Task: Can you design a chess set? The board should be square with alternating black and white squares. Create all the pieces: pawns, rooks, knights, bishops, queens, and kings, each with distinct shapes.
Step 2742:
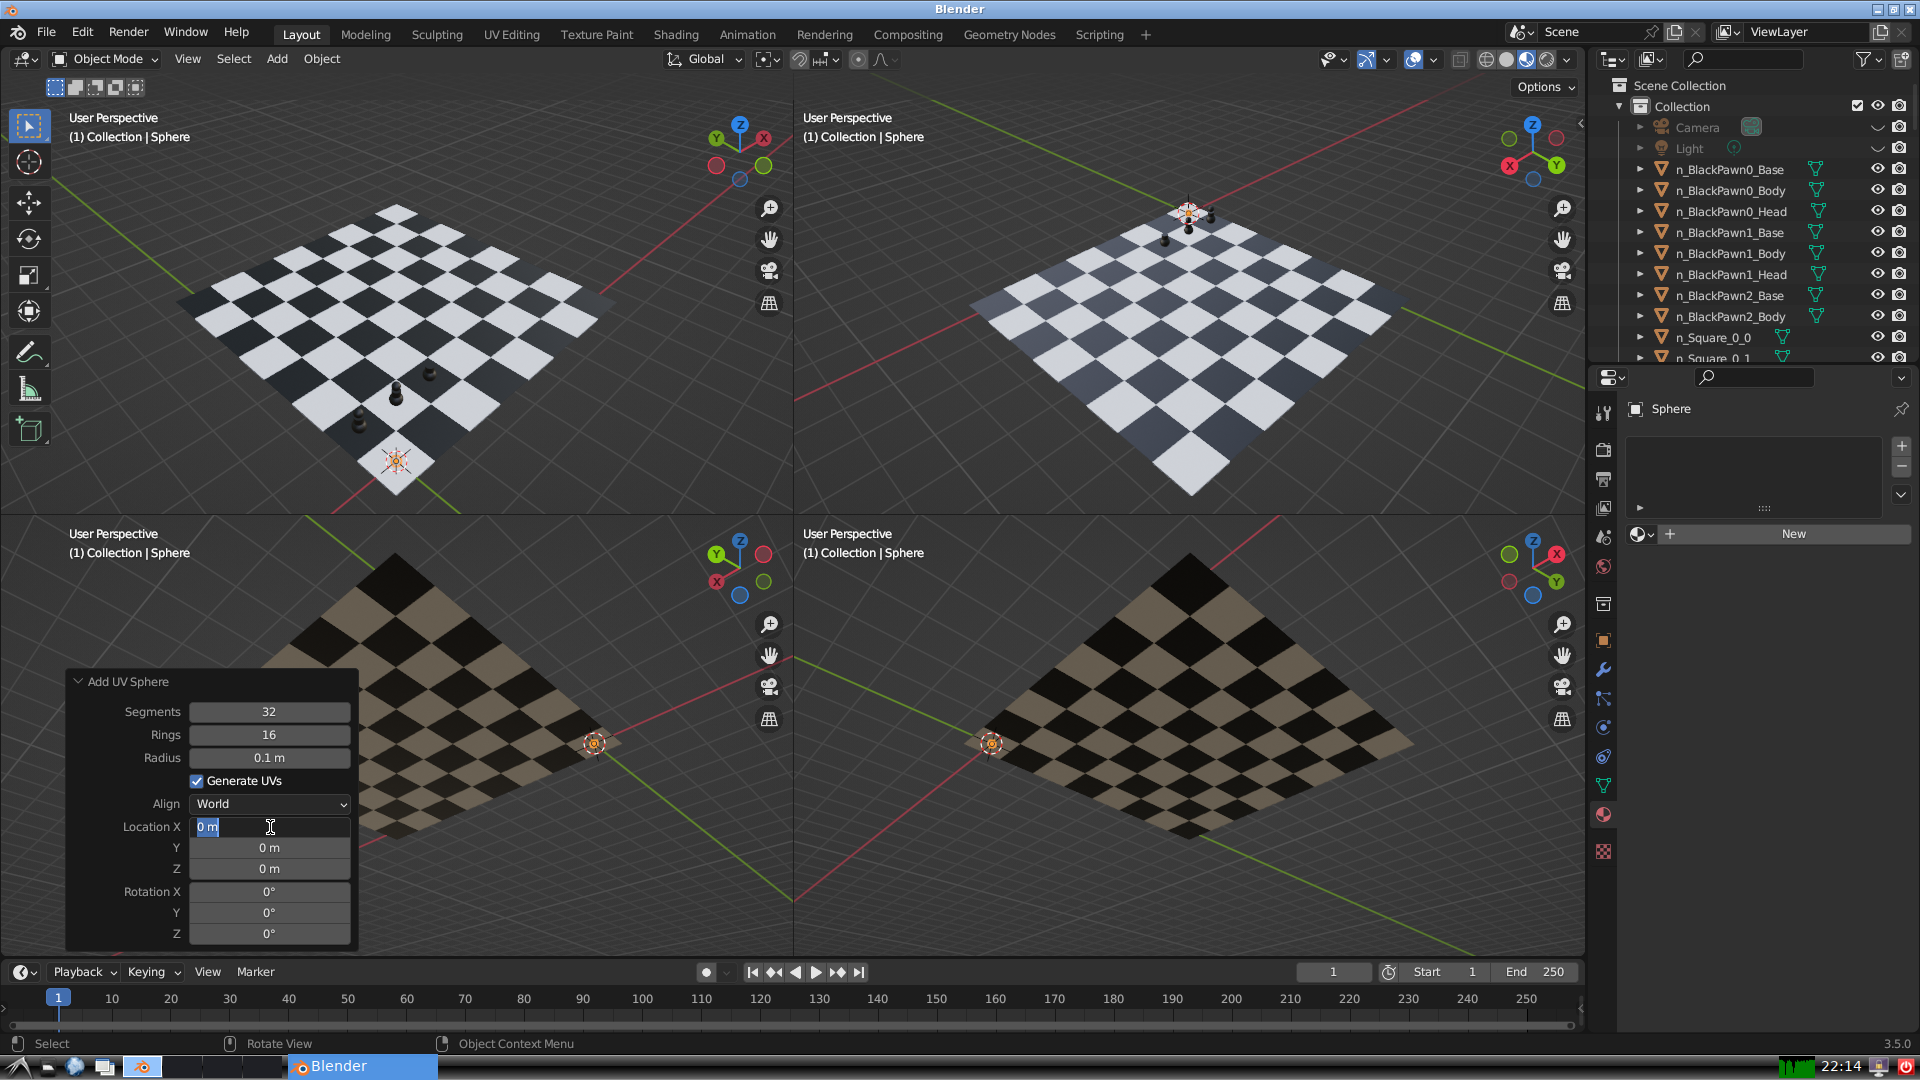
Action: input_text: 2.0